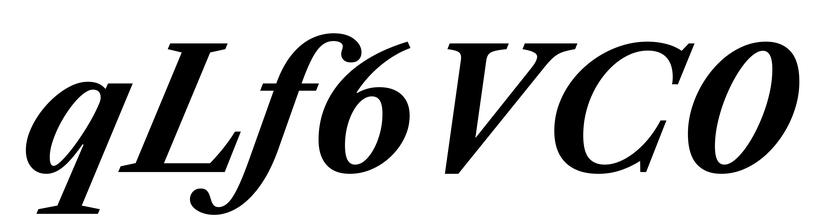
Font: LibreCaslonText-Italic_Bold_Italic